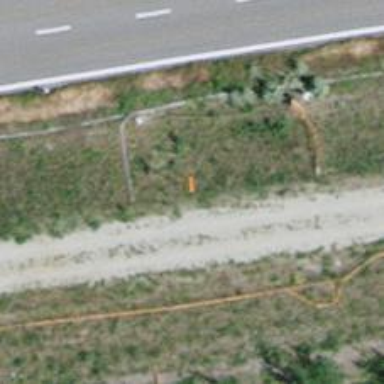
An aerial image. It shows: View of pole with roofed pipeline marker.